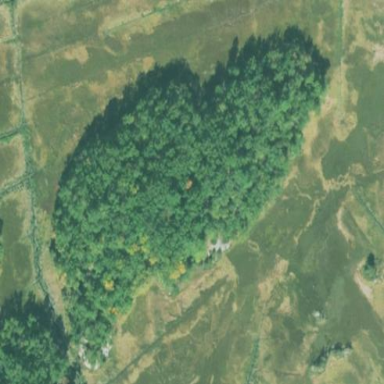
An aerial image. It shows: Islet covered with mixed woodland.